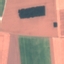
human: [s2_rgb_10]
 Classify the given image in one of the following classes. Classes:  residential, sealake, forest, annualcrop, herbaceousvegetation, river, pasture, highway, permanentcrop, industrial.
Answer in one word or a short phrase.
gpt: AnnualCrop